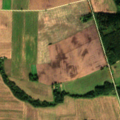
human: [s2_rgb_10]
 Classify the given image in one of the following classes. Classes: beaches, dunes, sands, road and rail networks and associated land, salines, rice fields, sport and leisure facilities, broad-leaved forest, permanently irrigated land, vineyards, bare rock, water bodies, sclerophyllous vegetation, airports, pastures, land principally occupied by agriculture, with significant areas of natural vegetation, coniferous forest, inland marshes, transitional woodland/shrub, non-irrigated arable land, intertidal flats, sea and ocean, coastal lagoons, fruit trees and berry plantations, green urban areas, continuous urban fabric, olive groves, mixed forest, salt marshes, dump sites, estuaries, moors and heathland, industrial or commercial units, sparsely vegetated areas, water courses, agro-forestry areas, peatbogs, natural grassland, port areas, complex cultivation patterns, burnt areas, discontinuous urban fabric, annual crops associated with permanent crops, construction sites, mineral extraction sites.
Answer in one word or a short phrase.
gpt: non-irrigated arable land, land principally occupied by agriculture, with significant areas of natural vegetation, mixed forest, transitional woodland/shrub